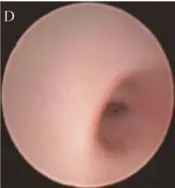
Right. Lobes of the bronchus.
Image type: endoscopy (airway_endoscopy)